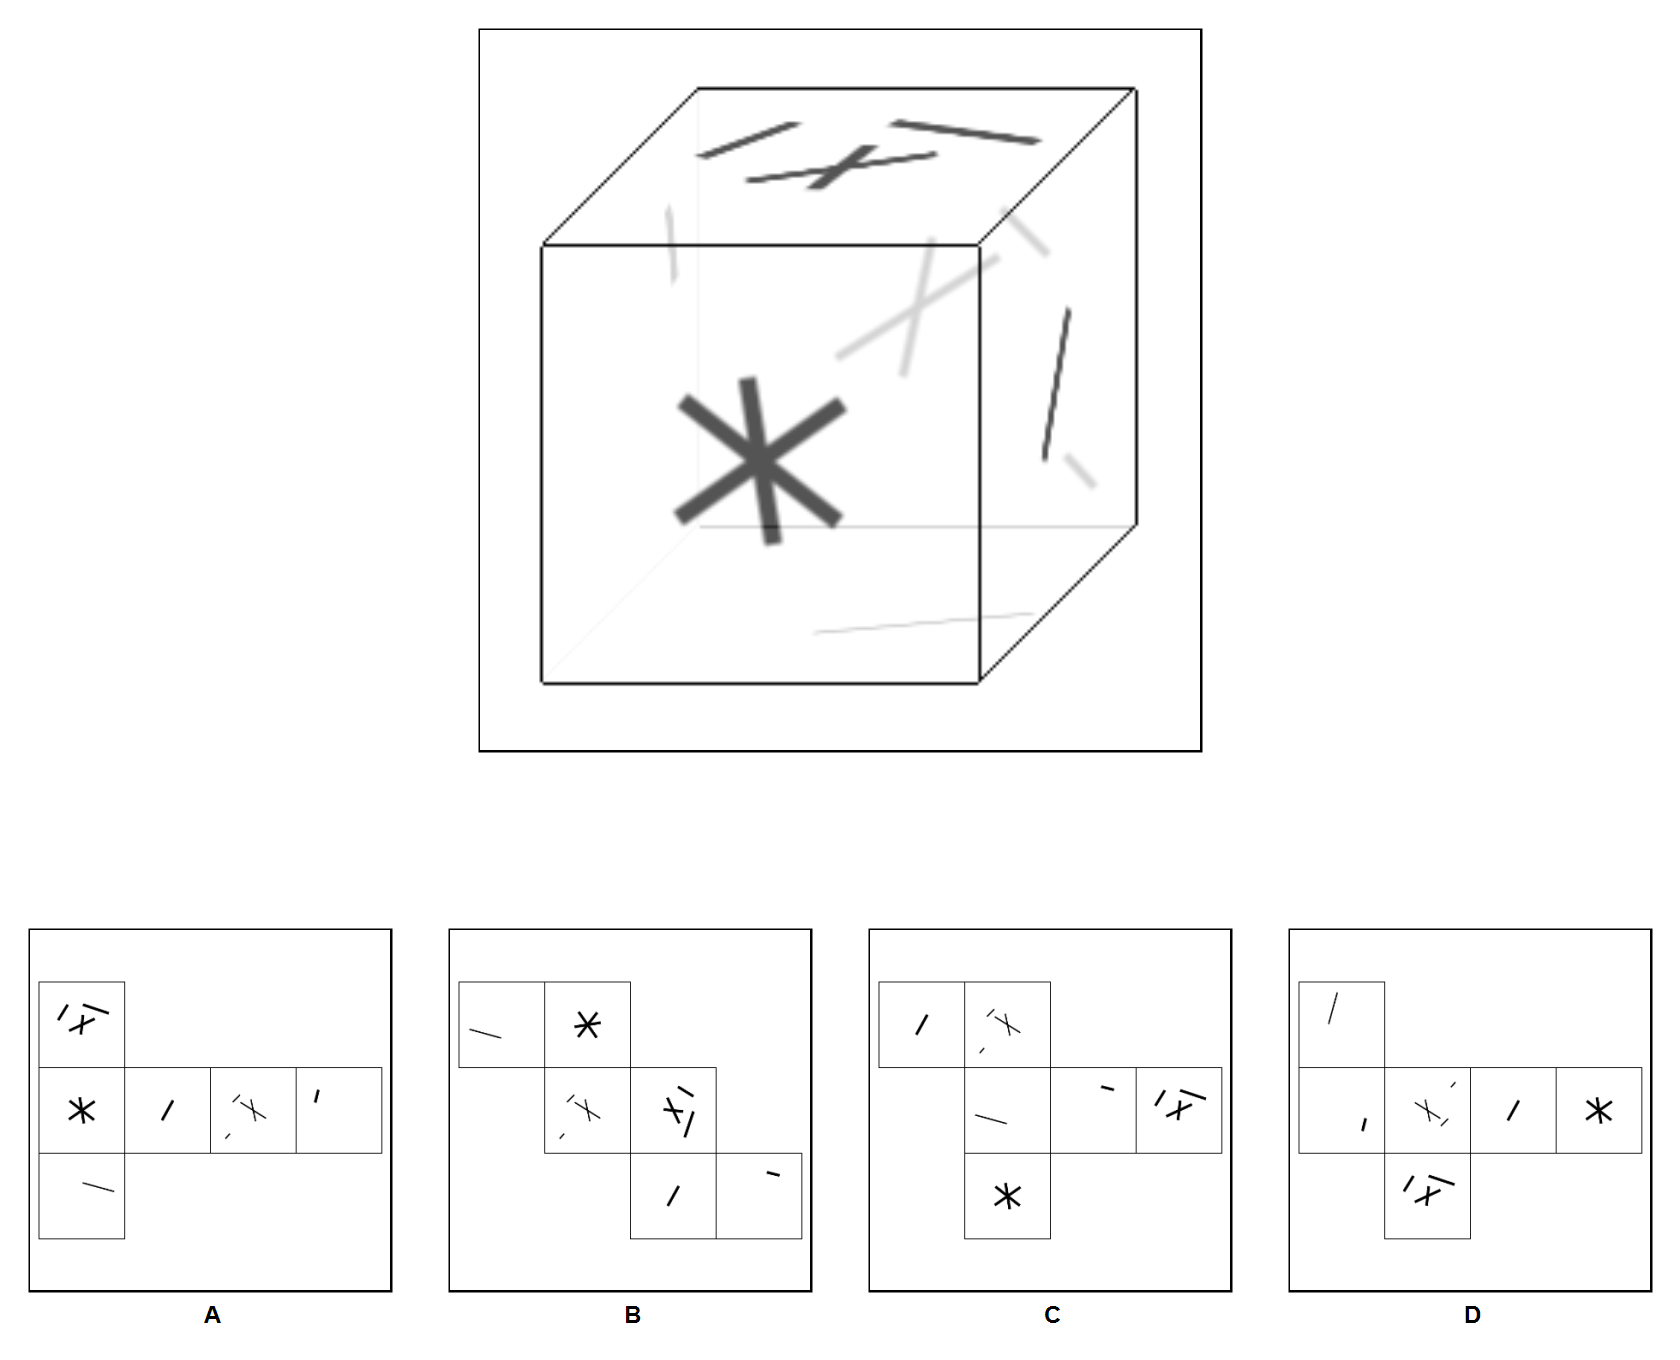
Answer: B